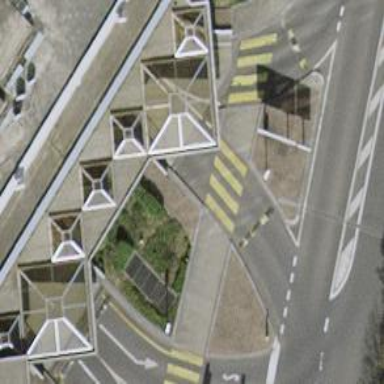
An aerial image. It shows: Zebra crossing for pedestrians.